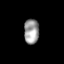
Tissue: skin
Cell type: Others
Senescence score: 0.8177
Nuclear area (px): 367
Mean DAPI intensity: 155.232